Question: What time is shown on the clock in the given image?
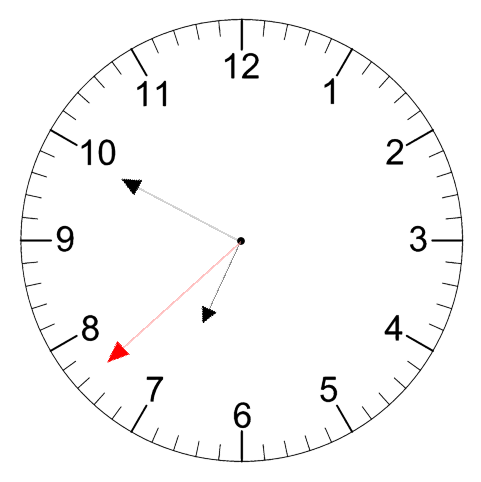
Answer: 06:49:38